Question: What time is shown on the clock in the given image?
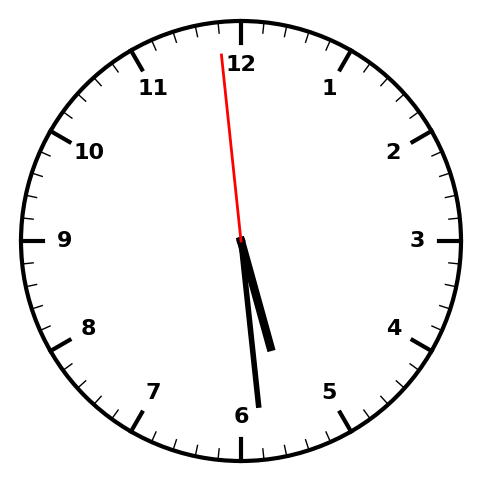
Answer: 05:28:59